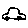
Label: car